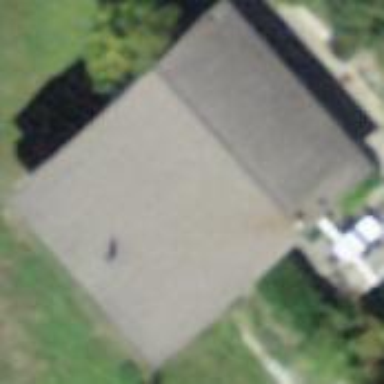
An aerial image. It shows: Simple and straightforward house.